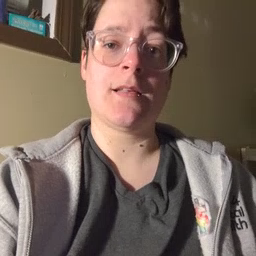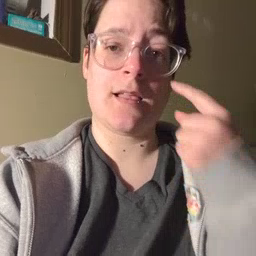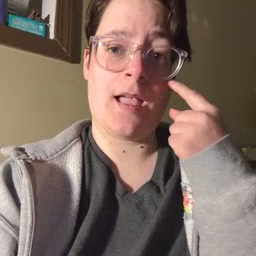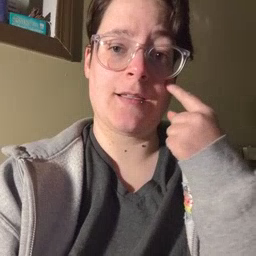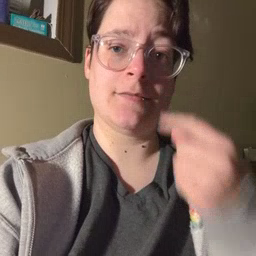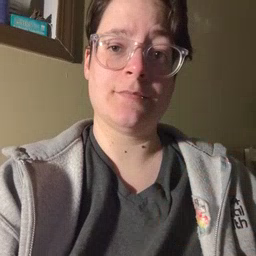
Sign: eye